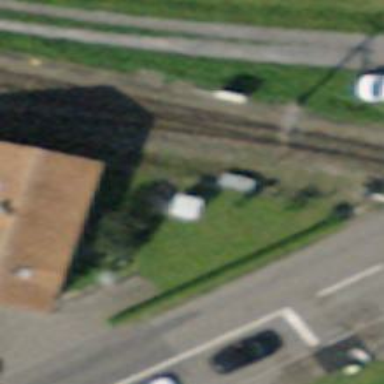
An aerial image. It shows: Narrow-gauge railway siding with 1 track. The track is electrified with contact line.